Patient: sex F, age 59
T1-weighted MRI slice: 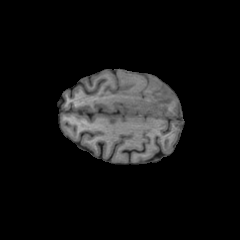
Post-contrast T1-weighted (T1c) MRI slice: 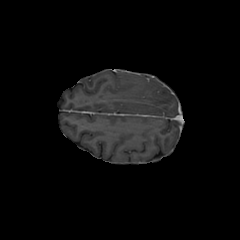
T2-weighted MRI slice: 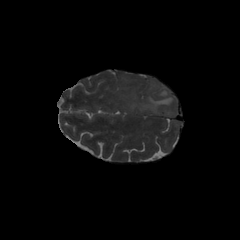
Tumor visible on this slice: yes
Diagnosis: Glioblastoma, IDH-wildtype
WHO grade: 4